Aerial crown-view tile of a tropical tree (Barro Colorado Island, Panama), acquired 20241014:
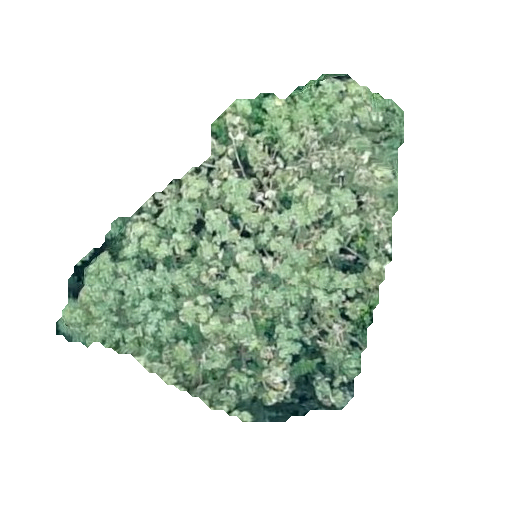
Species: Cecropia insignis
GBIF accepted scientific name: Cecropia insignis
Crown area: 119.731 m²